Question:
Hi guys,
I want to show a 2-D array in matlab like the picture below,but I dont know what should i search for.
Any help would be appreciated.
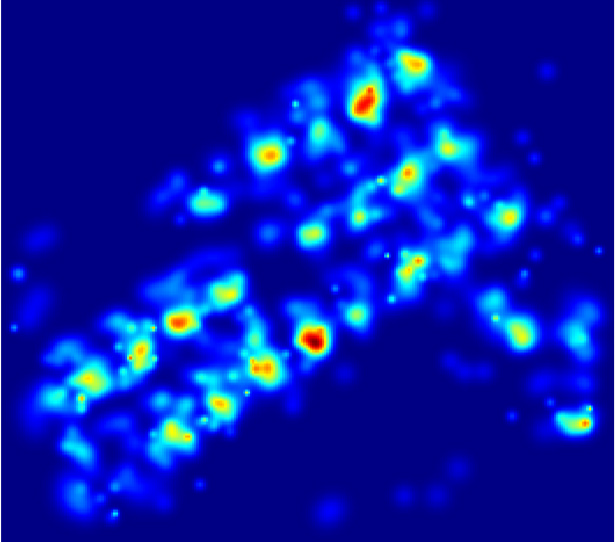
Answer: You are looking for the spectogram plotting, which is basically a surf map:
'''
figure
surf(Y0, 'edgecolor', 'none'); view(0,90); axis tight;
'''
Where Y0 is your Matrix (Assuming the value in the matrix is Magnitude).
You may also use the Spectrogram plotting tool, check out <URL>
I might also add, that in some cases, use log(abs(Y0)), the log magnitude is particularly good at showing results where the overall data is not sparse.